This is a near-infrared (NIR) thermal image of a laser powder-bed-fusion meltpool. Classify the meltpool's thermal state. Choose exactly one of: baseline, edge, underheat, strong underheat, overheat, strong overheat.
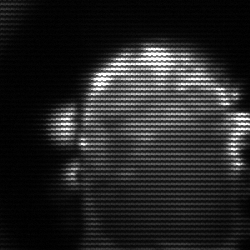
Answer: baseline